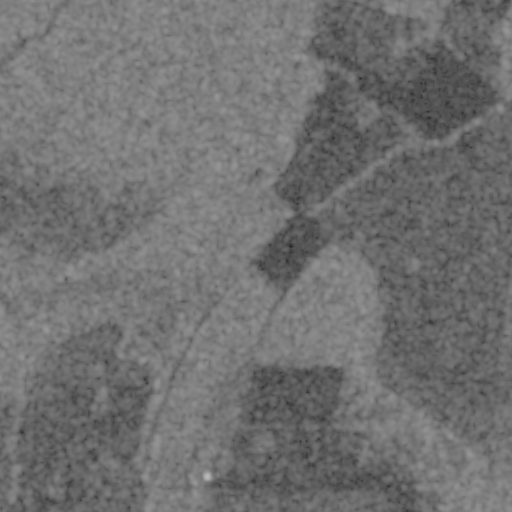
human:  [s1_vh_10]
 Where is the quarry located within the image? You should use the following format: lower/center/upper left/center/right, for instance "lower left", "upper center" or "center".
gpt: The quarry is located in the lower right of the image.
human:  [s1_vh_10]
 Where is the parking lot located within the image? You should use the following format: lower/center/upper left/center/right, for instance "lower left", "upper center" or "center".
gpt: There is no parking lot in the image.

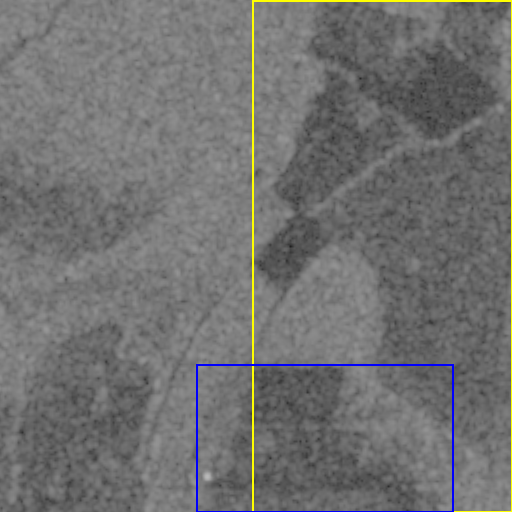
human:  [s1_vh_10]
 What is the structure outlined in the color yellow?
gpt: The structure outlined in yellow is a crop field.
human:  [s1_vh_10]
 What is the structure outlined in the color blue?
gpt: The structure outlined in blue is a quarry.
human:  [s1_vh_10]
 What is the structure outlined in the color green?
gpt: There is no green outline.